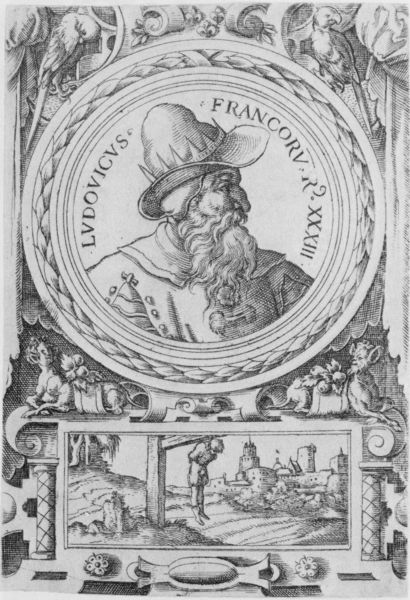
Titel: Bildnis von Ludwig IV
Künstler: Jost Amman
Institution: (Seriendruck)
Schlagwörter: blätter, mann, vogel, weiß, landschaft, stadt, blumen, frankreich, grau, hut, nase, profil, schwarz, szene, säulen, zeichnung, blick, tiere, hochformat, ornament, bart, hemd, gesicht, hinrichtung, leiche, rahmen, tod, vollbart, ärmel, bildnis, portrait, porträt, hügel, vögel, mantel, spitzen, krone, kreis, rund, rundbild, turm, früchte, seitlich, grafik, wehen, könig, inschrift, verzierung, knöpfe, krempe, katze, penis, hängen, buch, burg, medaillon, druck, druckgrafik, radierung, stich, helm, kranz, franz, altar, voluten, teufel, wesen, mittelalter, wams, stadtmauer, schnecken, papagei, emblem, miniatur, ikone, ludwig, latein, frank, lateinisch, umschrift, galgen, papageien, franken, ludovicus, gehängter, francorum, gehängte, gehenkter, söller, franziscus, ludwig franz, luwig, 33., francoru, xxxiii, ludwig 23., fabenwesen